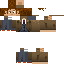
A female human skin with medium skin, wearing brown long hair dressed in a blue suit and brown skirt, featuring a closed mouth.